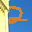
Label: 2